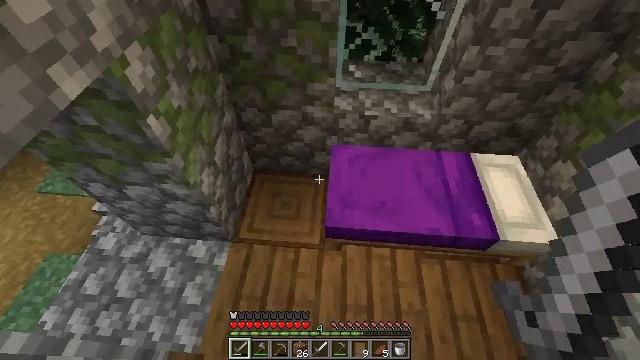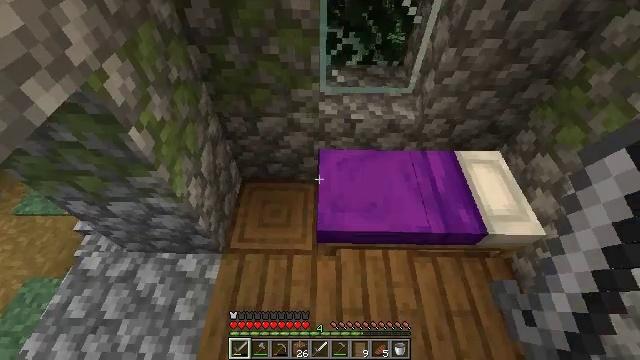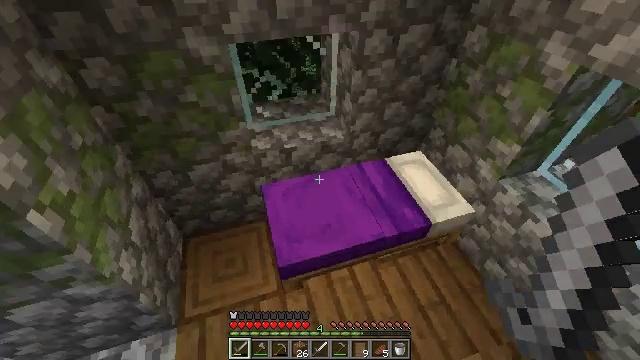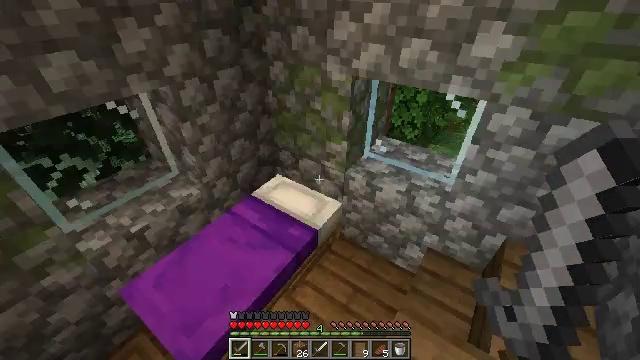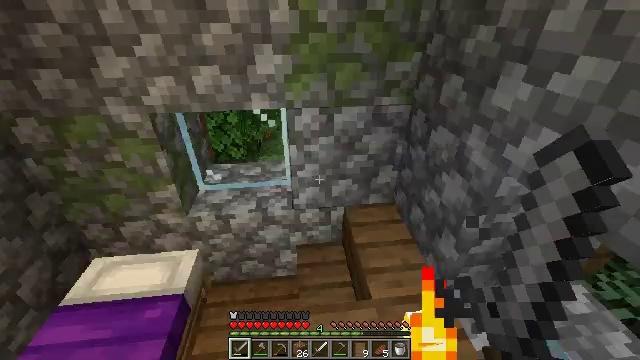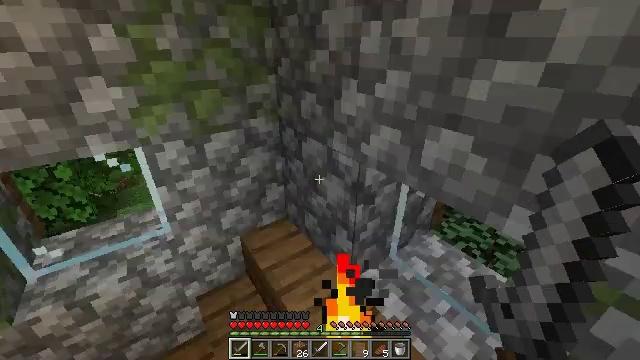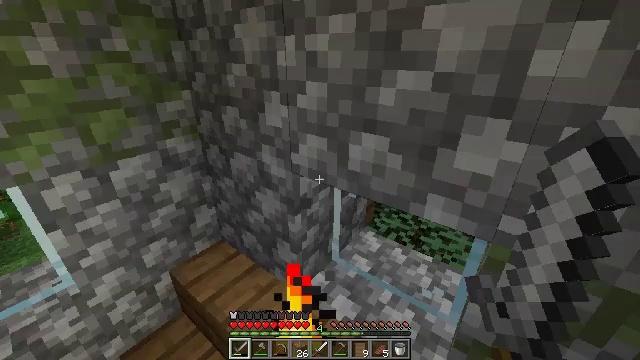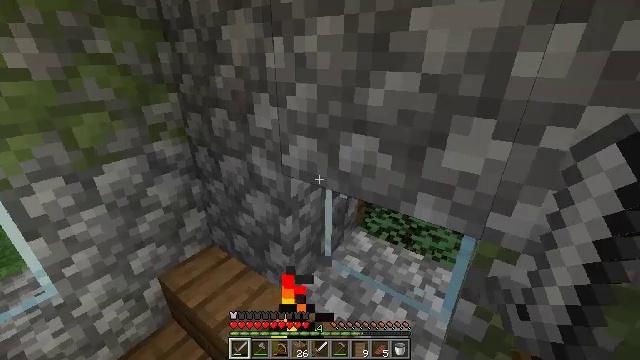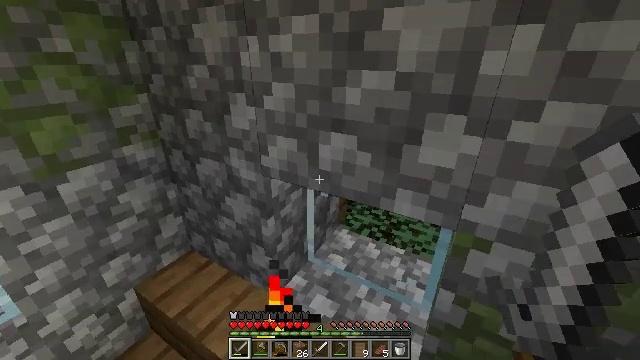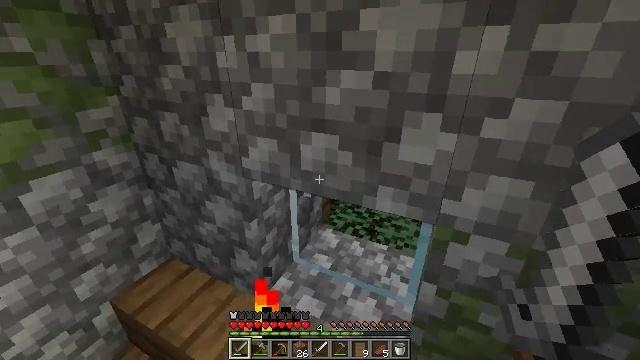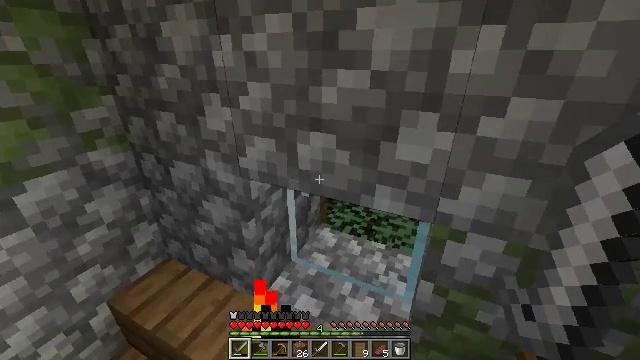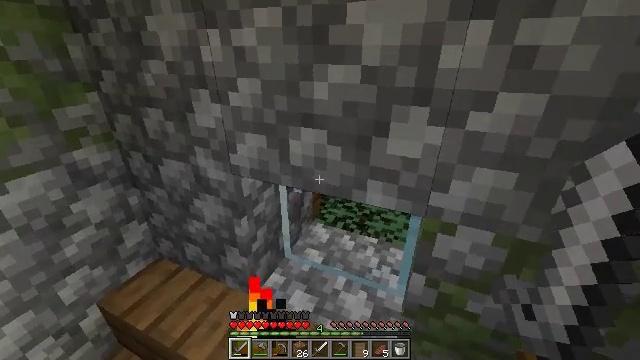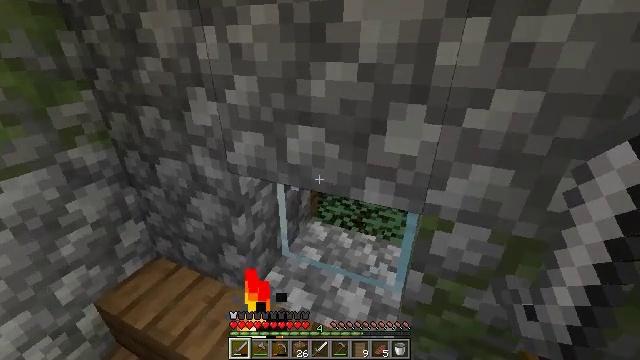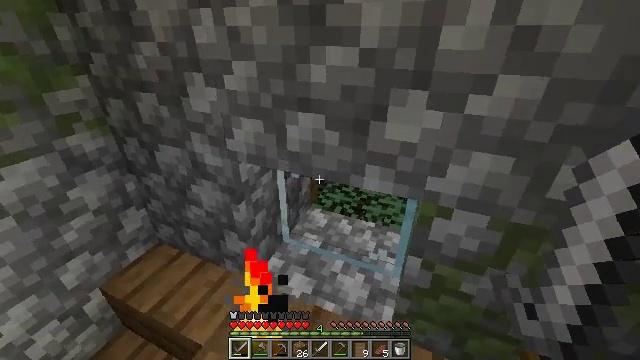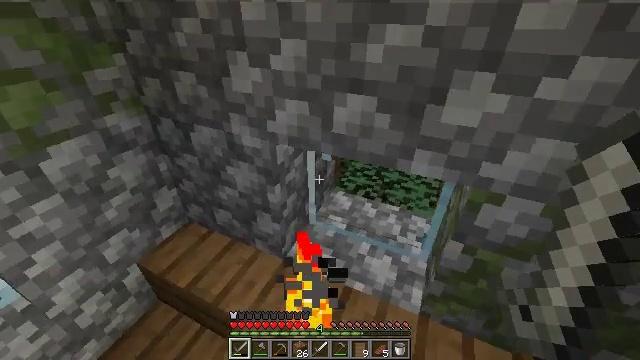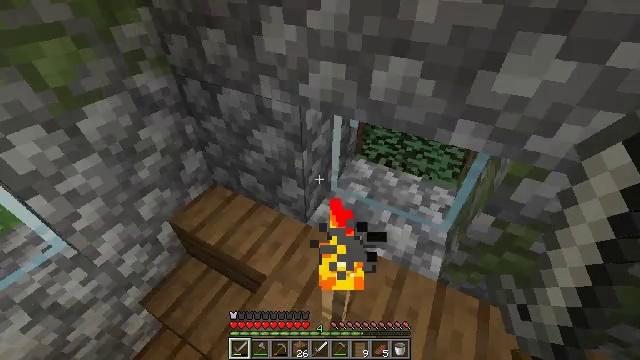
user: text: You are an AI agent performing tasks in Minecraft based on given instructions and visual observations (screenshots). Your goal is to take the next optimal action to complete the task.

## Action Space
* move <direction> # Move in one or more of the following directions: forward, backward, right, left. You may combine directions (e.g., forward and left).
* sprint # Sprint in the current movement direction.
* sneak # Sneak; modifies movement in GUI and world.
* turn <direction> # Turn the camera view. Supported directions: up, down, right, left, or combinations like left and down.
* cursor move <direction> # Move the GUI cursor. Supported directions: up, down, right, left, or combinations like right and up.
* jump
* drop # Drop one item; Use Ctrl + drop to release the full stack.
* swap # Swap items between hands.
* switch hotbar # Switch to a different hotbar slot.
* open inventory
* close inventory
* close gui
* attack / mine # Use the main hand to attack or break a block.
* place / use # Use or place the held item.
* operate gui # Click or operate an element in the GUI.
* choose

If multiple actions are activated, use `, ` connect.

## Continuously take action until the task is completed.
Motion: motion action
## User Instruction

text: Get some roses from the rose bush.
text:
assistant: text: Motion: turn right and up
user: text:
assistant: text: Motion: turn right and up
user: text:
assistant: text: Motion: turn right and up
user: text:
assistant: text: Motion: turn right and up
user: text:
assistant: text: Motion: turn right and up
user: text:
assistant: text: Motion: turn right and up
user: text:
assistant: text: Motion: turn right
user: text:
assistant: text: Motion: turn right
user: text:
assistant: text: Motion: turn right
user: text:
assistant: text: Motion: no_op
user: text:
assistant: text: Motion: turn right
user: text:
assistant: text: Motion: no_op
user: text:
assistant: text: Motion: move left, turn down
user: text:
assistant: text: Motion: move left, turn left and down
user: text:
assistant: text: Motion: move left, turn left and down
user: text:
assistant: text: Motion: move left, turn down
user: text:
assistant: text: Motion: move left, turn down
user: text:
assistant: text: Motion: no_op
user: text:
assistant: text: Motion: no_op
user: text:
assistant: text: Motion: turn right and down
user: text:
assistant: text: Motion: turn right and down
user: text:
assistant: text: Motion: turn right and down
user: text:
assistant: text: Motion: move back, turn right
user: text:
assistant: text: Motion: move back, turn right
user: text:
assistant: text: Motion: move back, turn right
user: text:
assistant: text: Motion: move back, turn right
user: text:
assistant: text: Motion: move back, turn right
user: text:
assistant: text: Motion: no_op
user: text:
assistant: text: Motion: no_op
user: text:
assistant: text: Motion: no_op